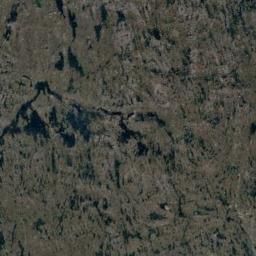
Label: wetland